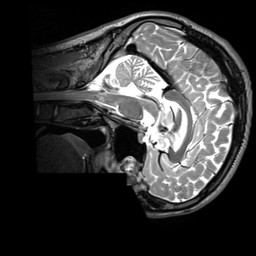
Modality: T2w
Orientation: sagittal
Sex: male
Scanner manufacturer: siemens
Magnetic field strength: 3 T
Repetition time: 3.2 s
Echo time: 0.409 s